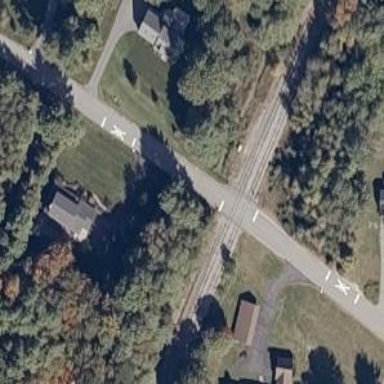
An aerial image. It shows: Level crossing along the railway.